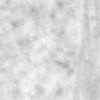
Label: no_change